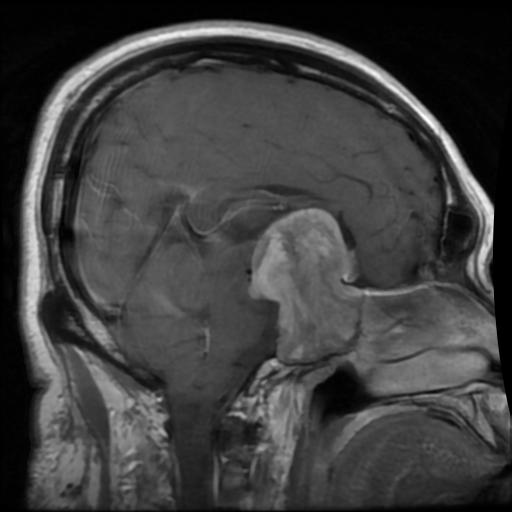
Label: pituitary